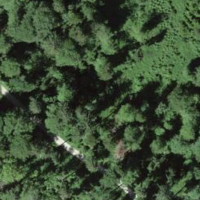
EUNIS habitat code: 41
Species observed at this site:
Impatiens parviflora